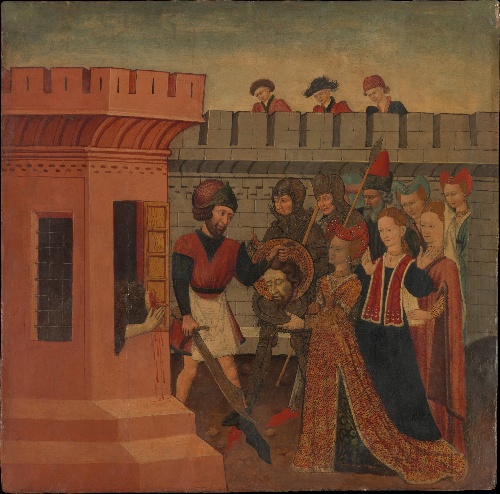
Title: The Beheading of Saint John the Baptist
Artist: Spanish (Catalan) Painter
Artist bio: mid-15th century
Object type: Painting, part of an altarpiece
Classification: Paintings
Medium: Tempera and gold on wood
Dimensions: 33 3/4 x 34 in. (85.7 x 86.4 cm)
Department: European Paintings
Credit line: The Friedsam Collection, Bequest of Michael Friedsam, 1931
Accession year: 1932
Repository: Metropolitan Museum of Art, New York, NY
Tags: Soldiers|Heads|Men|Women|Saint John the Baptist|Salome